Question: I have created a simple program which writes an object to a file and then reads back whats written to the file. My problem is when i write to the file unwanted values get written to the file and when i retrieve back the data , those values also get retrieved , which i don't want.
Here is what i have done :
File Handling Implementation
'''
//File Handling class Implementation
File::File(){}
string File::writeObject(Person obj)
{
ofstream outFile("myFile.txt", ios::out);
if( !outFile ) {
cout << "No File" << endl;
}
outFile.write( reinterpret_cast<const char *> (&obj), sizeof(obj) );
return "Done";
}
'''
Person.H:
'''
//Person.H
class Person {
private: string name;
public: Person();
public: void setName(string name);
public: string getName();
};
'''
Main Implementation :
using namespace std;
'''
int main( int argc, char* argv[] )
{
Person p1;
p1.setName("Shehan");
File f1;
cout << f1.writeObject(p1) << endl; //writes to the file
ifstream readFile("myfile.txt",ios::in); creates object to read from file
string name; // creates variable to hold the value
readFile >> name; reads from file
cout << name << endl; //prints the value
system("pause");
return 0;
}
'''
I think only "shehan" should be written to the file but what's written to the file is:
'''
0AO Shehan IIIII'th"
'''
When i read again :

What seems to be the problem here?
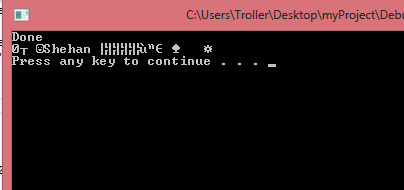
Answer: What is going on here is that you aren't formatting the output.
All output must be formatted in some way, in order to ensure
that you can reread it; just copying the bit pattern from memory
is useless.
The usual way of handling this would be to define an operator
'<<' (and an operator '>>', in order to read) for your class.
This operator will output all of the individual elements of the
class, with appropriate separators so that you can determine
where one ends and the next begins when you read. If, for
example, we take a simple example:
'''
class Person
{
std::string name;
int age;
public:
// ...
friend std::ostream& operator<<( std::ostream& dest, Person const& obj )
{
dest << '"' << name << '"' << age;
return dest;
}
friend std::istream& operator>>( std::istream& source, Person& obj )
{
char ch;
source >> ch;
if ( ch != '"' ) {
source.setstate( std::ios_base::failbit );
}
std::string name;
while ( source.get( ch ) && ch != '"' ) {
name += ch;
}
if ( ch != '"' ) {
source.setstate( std::ios_base::failbit );
}
int age;
source >> age;
if ( source ) {
obj = Person( name, age );
}
return source;
}
};
'''
You'll notice that input is a lot more difficult than output.
When outputting, you know what you've got (because of the C++
type system, and your own verification of class invariants).
When inputting, you never know what the user is going to give
you, so you have to check for all possibilities. (You might,
for example, want to forbid additional characters like
a ''
'' in the name. Just add them to the test in the
'while'.)